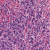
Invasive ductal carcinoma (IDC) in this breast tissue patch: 1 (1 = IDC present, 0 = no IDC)